Aerial crown-view tile of a tropical tree (Barro Colorado Island, Panama), acquired 20240918:
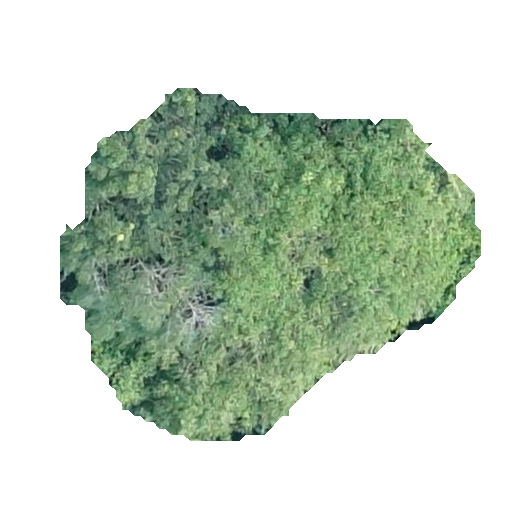
Species: Hura crepitans
GBIF accepted scientific name: Hura crepitans
Crown area: 160.31 m²